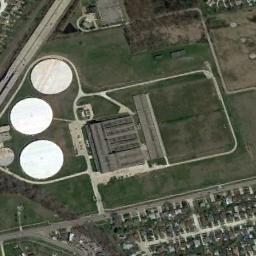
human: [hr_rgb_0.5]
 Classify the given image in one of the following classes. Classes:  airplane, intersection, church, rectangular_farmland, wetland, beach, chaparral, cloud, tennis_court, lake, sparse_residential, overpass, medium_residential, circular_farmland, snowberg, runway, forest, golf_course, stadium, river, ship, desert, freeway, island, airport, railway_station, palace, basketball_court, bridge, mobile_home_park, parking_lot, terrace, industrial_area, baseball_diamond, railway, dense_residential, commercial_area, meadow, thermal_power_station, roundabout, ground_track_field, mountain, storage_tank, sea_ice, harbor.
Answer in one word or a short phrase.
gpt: storage_tank